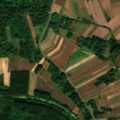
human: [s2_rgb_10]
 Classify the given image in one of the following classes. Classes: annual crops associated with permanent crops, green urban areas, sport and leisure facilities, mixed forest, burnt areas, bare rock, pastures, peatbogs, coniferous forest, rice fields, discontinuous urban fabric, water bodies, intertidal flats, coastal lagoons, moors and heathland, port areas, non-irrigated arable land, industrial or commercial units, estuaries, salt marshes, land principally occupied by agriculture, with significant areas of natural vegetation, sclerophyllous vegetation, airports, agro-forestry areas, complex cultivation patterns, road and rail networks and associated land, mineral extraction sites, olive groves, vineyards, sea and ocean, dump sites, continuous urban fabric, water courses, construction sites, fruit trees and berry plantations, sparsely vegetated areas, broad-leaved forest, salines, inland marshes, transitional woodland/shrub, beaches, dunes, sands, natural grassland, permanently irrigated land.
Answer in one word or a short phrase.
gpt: non-irrigated arable land, land principally occupied by agriculture, with significant areas of natural vegetation, broad-leaved forest